Field crop: tomato
Growth stage: 1
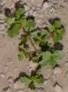
Species: portulaca